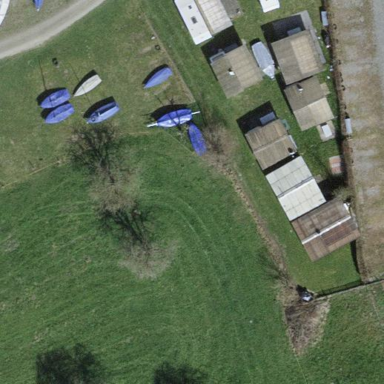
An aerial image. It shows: Campsite for tourism.